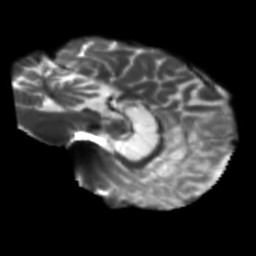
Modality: T2w
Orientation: sagittal
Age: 49
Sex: male
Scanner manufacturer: siemens
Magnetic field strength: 3 T
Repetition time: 5.25 s
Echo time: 0.08 s